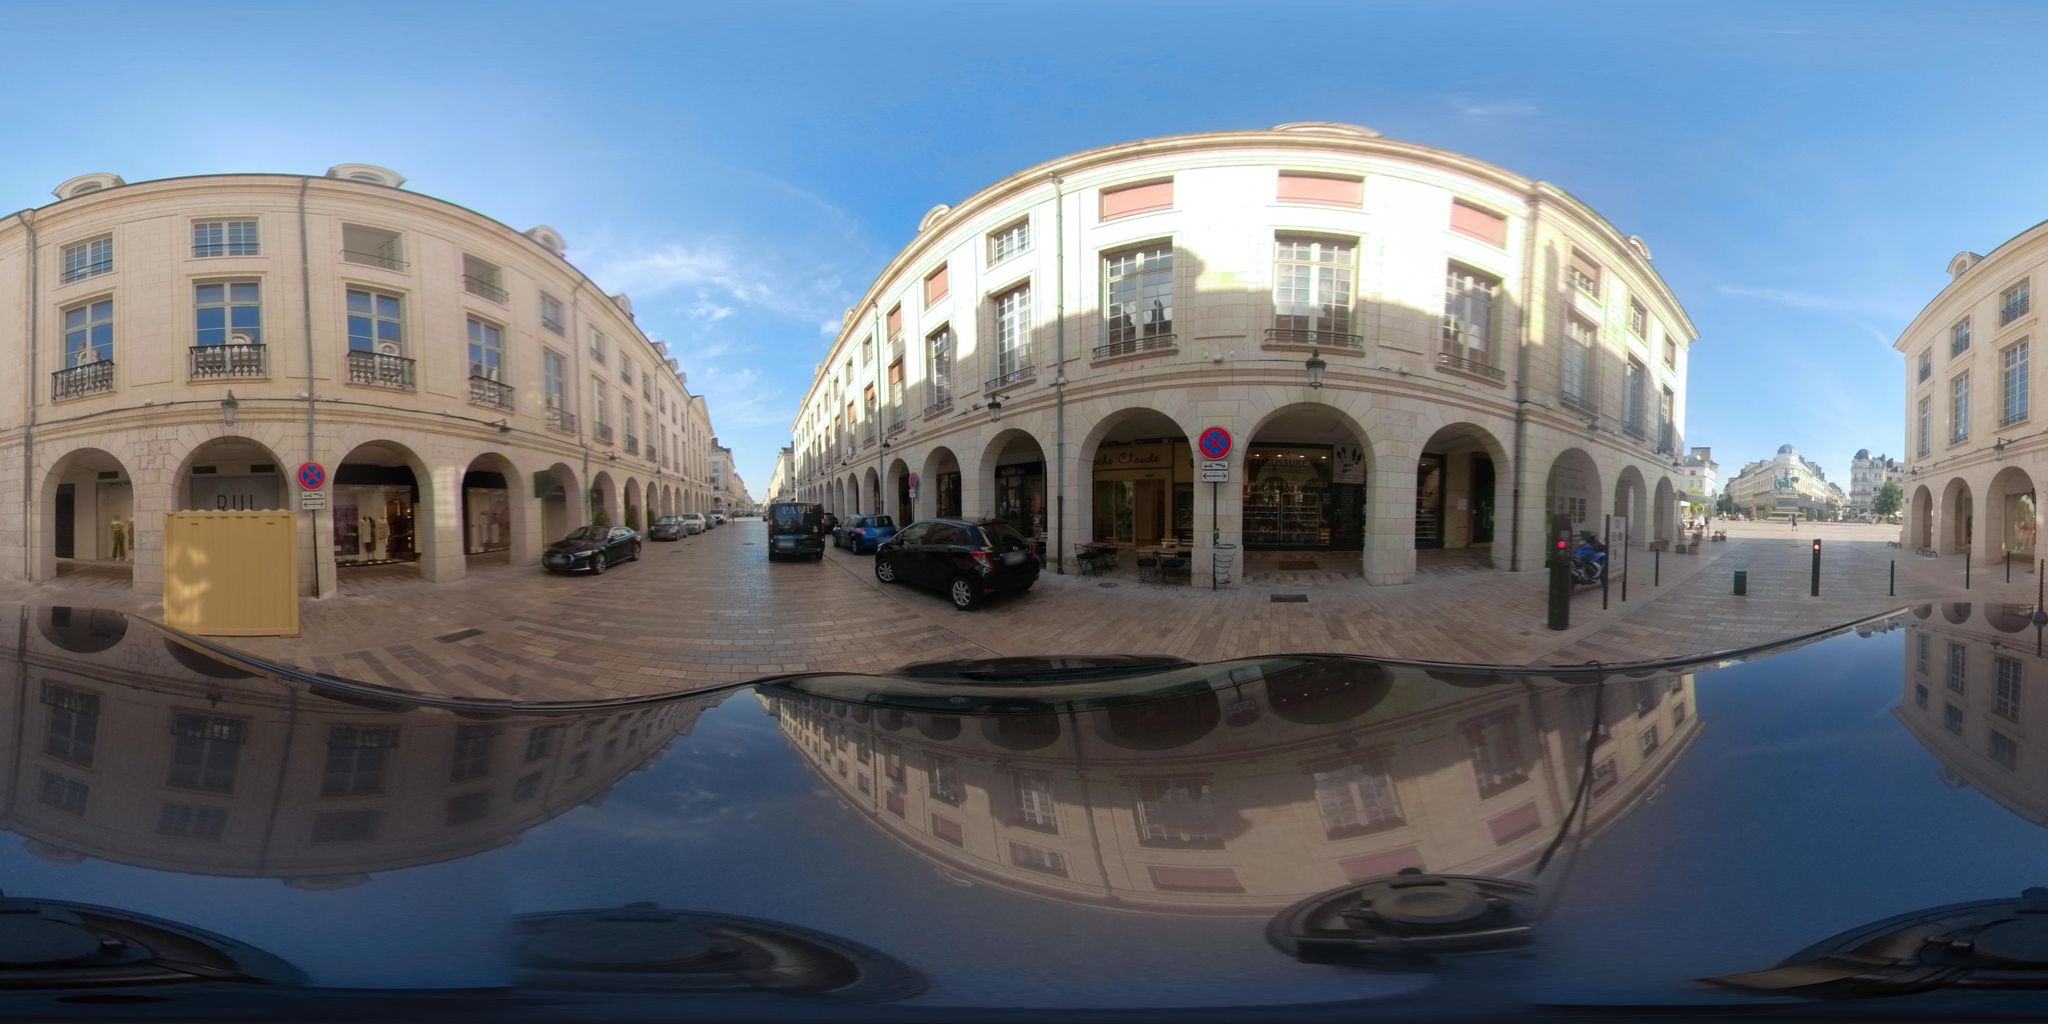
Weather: clear
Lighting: day
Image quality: slightly poor
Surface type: railway
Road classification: living_street, pedestrian
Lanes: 2
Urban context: urban centre
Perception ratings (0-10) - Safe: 4.11, Lively: 8.05, Beautiful: 5.41, Boring: 7.28, Depressing: 5.59, Wealthy: 6.16